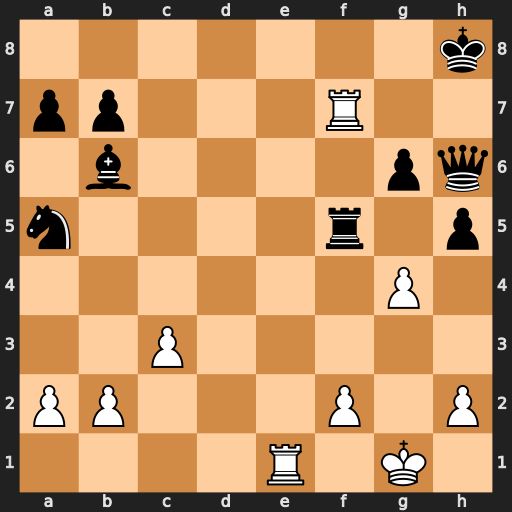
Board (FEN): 7k/pp3R2/1b4pq/n4r1p/6P1/2P5/PP3P1P/4R1K1
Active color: w
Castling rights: -
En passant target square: -
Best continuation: Re8+ Qf8 Rexf8#